Question: I am working with the 'AppCompact' library and faced some problems with layout/positioning. I want to position the App icon on the right hand side of the 'ActionBar'. One method is to define a button in the toolbar, but is there a standard method to set the App icon and Up button on the right hand side of the ActionBar?

As you can see in the above image, the icon is positioned on the left, I want it to be on the right. Any help would be appreciated.
P.s:For people who may face my problem it can be fixed easily using this code
Add this code to manifest:
'''
<application android:supportsRtl="true">
'''
and then write this code on Oncreate:
'''
getWindow().getDecorView().setLayoutDirection(View.LAYOUT_DIRECTION_RTL);
'''
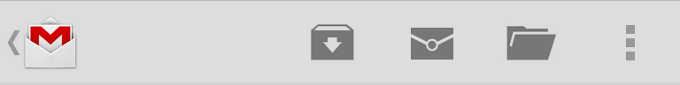
Answer: There is no way android provides to set app icon at right side of actionbar .
Create a menu, say 'main_menu.xml'
'''
<?xml version="1.0" encoding="utf-8"?>
<menu xmlns:android="http://schemas.android.com/apk/res/android"
xmlns:app="http://schemas.android.com/apk/res-auto">
<item android:id="@+id/menu_item"
android:icon="@drawable/your_app_icon"
android:title="@string/menu_item"
app:showAsAction="always"/> //set showAsAction always
//and this should be the only menu item with show as action always
</menu>
'''
Now just 'onCreateOptionsMenu' in your activity class.
add this in 'MainActivity.java'
'''
@Override
public boolean onCreateOptionsMenu(Menu menu){
getMenuInflater().inflate(R.menu.main_menu, menu);
return super.onCreateOptionsMenu(menu);
}
'''
It's done! Your app icon will be visible on right side of ActionBar now.
If you have then 'onPrepareOptionsMenu' in activity class and set 'setEnabled(false)' for menu item having app icon, doing this prevents your icon to be clickable.
'''
@Override
public boolean onPrepareOptionsMenu(Menu menu){
menu.findItem(R.id.menu_item).setEnabled(false);
return super.onPrepareOptionsMenu(menu);
}
'''
Now your 'MainActivity.java' file would look like
'''
@Override
public boolean onCreateOptionsMenu(Menu menu){
getMenuInflater().inflate(R.menu.main_menu, menu);
return super.onCreateOptionsMenu(menu);
}
@Override
public boolean onOptionsItemSelected(MenuItem item){
switch(item.getItemId()){
case R.id.menu_item: //this item has your app icon
return true;
case R.id.menu_item2: //other menu items if you have any
//add any action here
return true;
case ... //do for all other menu items
default: return super.onOptionsItemSelected(item);
}
}
@Override
public boolean onPrepareOptionsMenu(Menu menu){
menu.findItem(R.id.menu_item).setEnabled(false);
return super.onPrepareOptionsMenu(menu);
}
'''
This is the trick you can use to set app icon on right side.